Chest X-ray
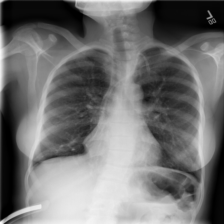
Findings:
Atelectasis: negative
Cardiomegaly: negative
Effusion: negative
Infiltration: negative
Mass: negative
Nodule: negative
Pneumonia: negative
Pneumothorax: negative
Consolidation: positive
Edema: negative
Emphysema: negative
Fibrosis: negative
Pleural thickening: negative
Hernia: negative